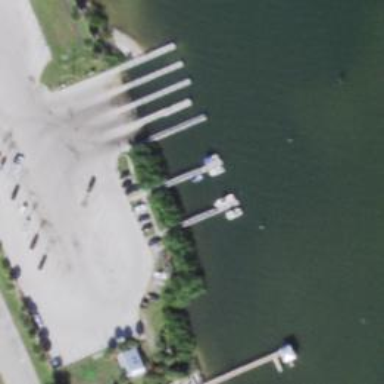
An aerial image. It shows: Pier with mooring facilities.